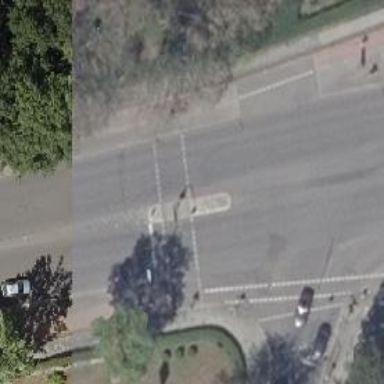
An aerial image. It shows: Asphalt footway with crossing that has traffic signals and island.